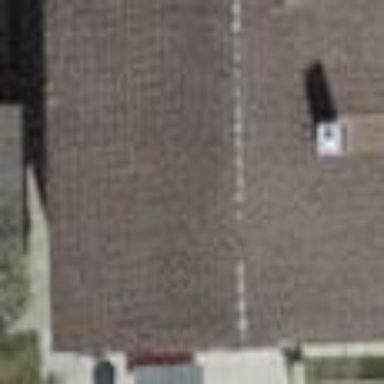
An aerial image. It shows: Gabled roof on residential building.